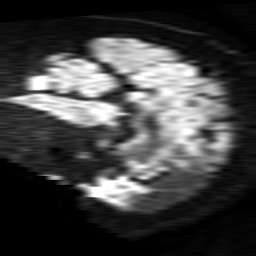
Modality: TRACE
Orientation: sagittal
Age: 73
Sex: male
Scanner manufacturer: philips
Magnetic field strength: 1.5 T
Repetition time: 4.246 s
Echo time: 0.1086 s